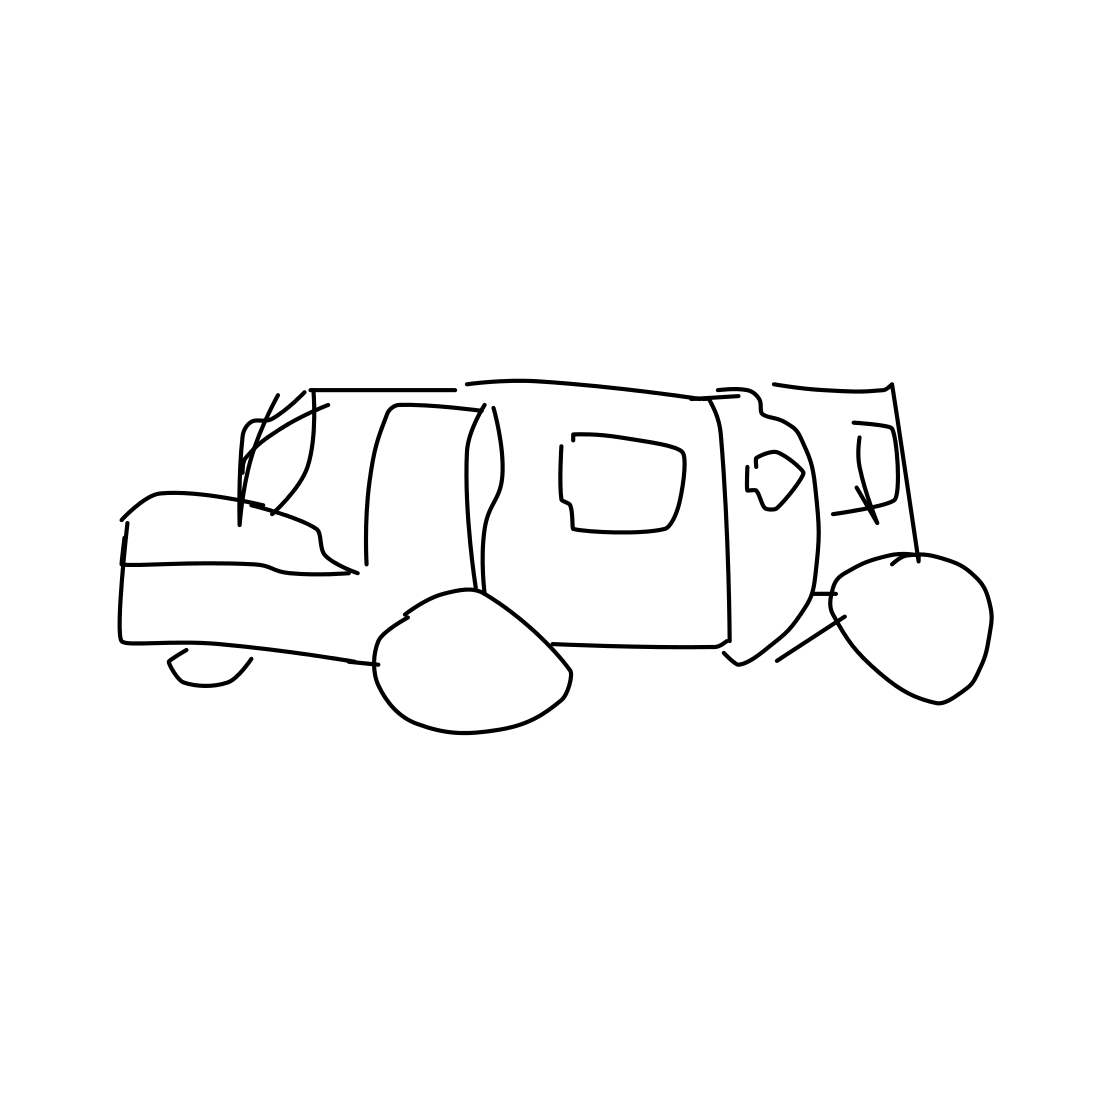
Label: suv